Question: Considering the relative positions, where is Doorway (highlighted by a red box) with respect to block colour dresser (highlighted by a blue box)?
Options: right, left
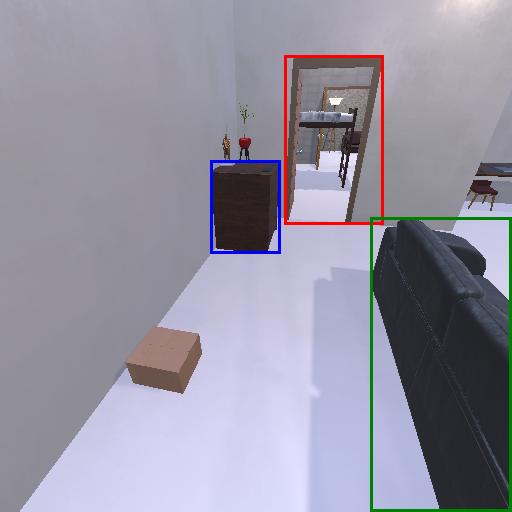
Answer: right